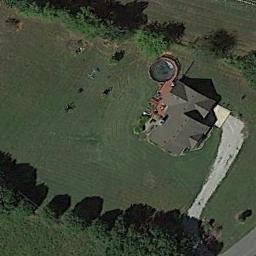
Label: residential